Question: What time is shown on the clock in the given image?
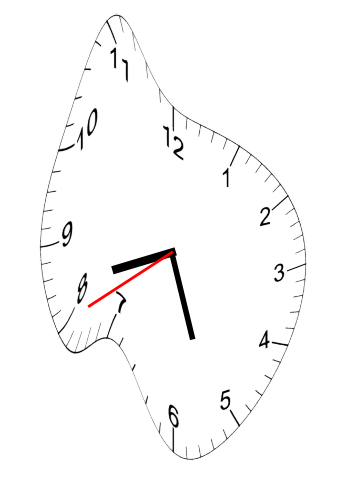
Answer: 08:26:40